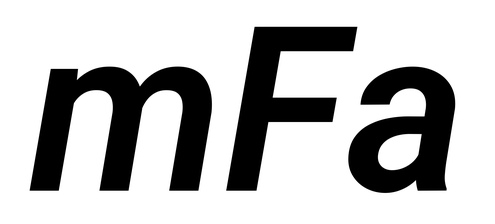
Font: Roboto-Italic_SemiBold_Italic